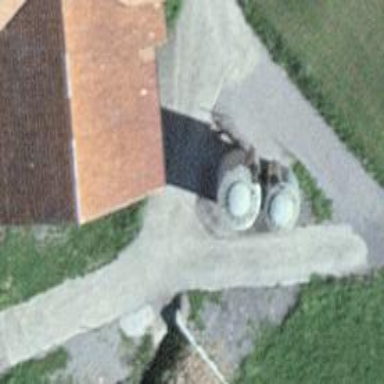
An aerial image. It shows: Silo.